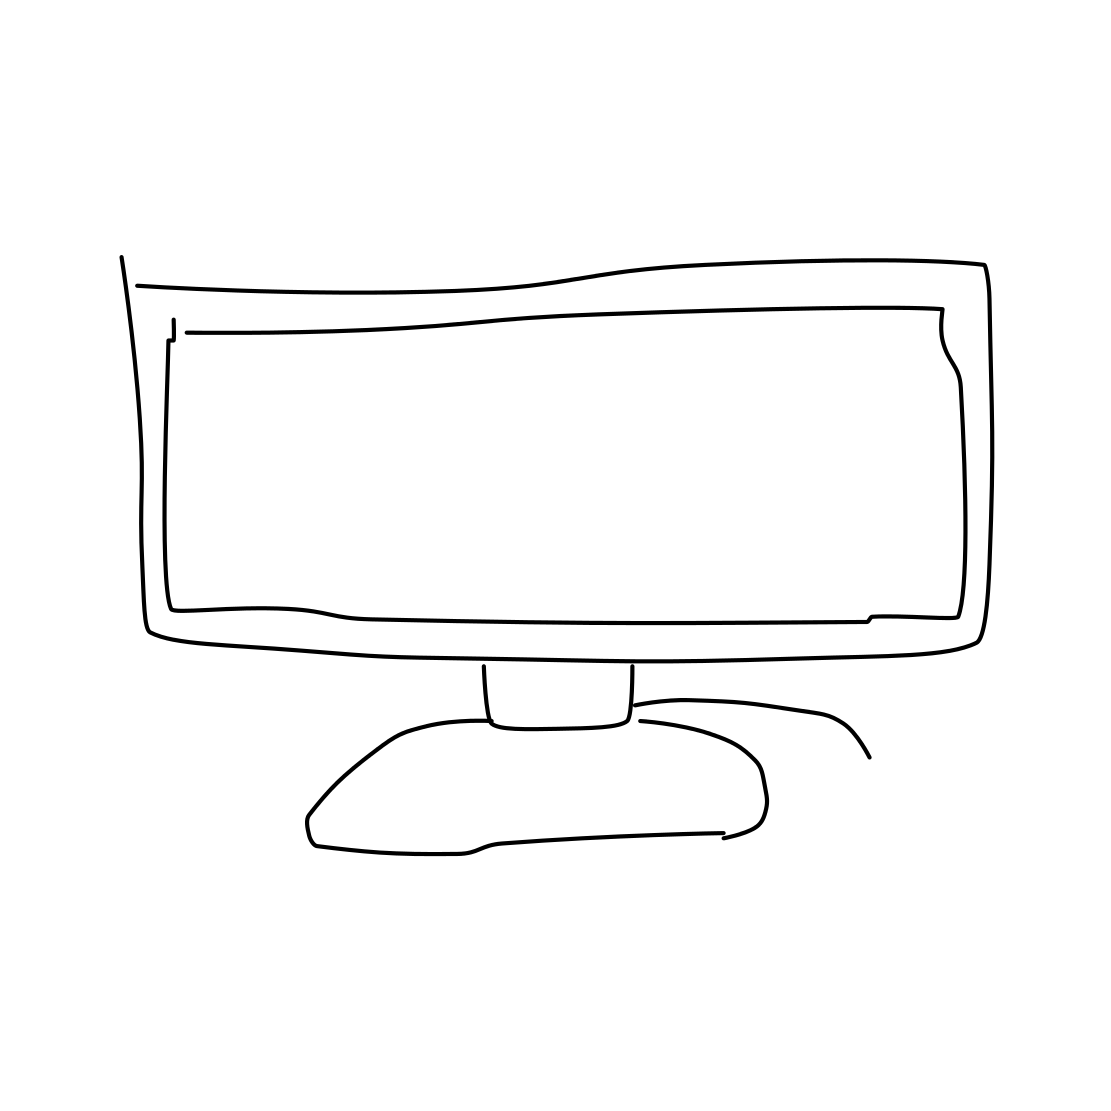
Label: computer monitor